Field crop: maize
Growth stage: 2
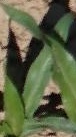
Species: maize